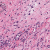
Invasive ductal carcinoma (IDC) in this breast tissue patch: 0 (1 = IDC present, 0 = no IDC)